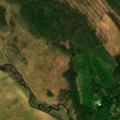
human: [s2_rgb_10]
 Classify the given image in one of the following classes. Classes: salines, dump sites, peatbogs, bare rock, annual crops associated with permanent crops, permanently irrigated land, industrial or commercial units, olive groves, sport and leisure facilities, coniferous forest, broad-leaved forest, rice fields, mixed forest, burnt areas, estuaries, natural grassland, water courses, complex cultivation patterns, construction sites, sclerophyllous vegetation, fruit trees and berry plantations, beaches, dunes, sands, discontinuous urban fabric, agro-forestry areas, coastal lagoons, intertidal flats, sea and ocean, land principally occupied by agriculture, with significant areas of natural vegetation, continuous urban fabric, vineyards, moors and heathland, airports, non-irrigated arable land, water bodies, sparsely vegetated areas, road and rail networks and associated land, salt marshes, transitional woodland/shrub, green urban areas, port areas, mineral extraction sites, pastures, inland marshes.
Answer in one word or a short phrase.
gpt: coniferous forest, mixed forest, transitional woodland/shrub, peatbogs